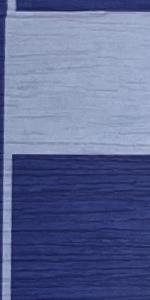
Label: Empty